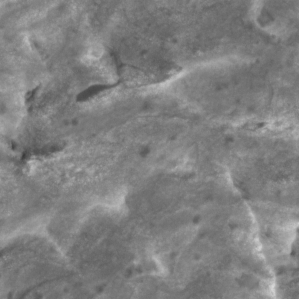
Label: non_frost